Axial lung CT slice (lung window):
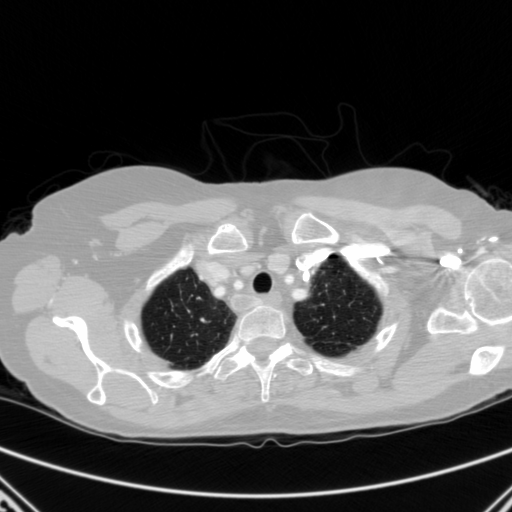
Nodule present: no